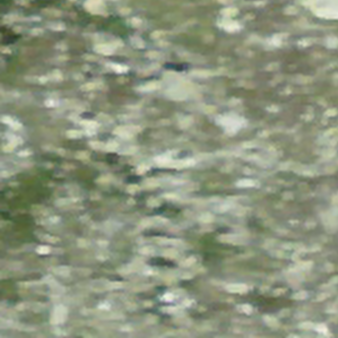
Label: other